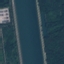
Land use / land cover: River